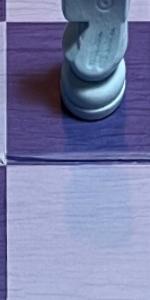
Label: Empty